Question: I'm using the each do loop correctly, and not getting errors when looping an active record base. But for some reason, I am getting extra information at the end.
Here's what my controller looks like:
'''
def archivedBlogs
@compsci = Compsci.all
@personalb = Personalb.all
end
'''
And here is the code I have in the view page:
'''
<div class="panel">
<ul>
<%= @compsci.each do |blog| %>
<li><%= blog.title %></li>
<% end %>
</ul>
</div>
'''
But as you can see, I'm getting extra stuff at the end:

How can I fix it so that it only prints the blog titles?
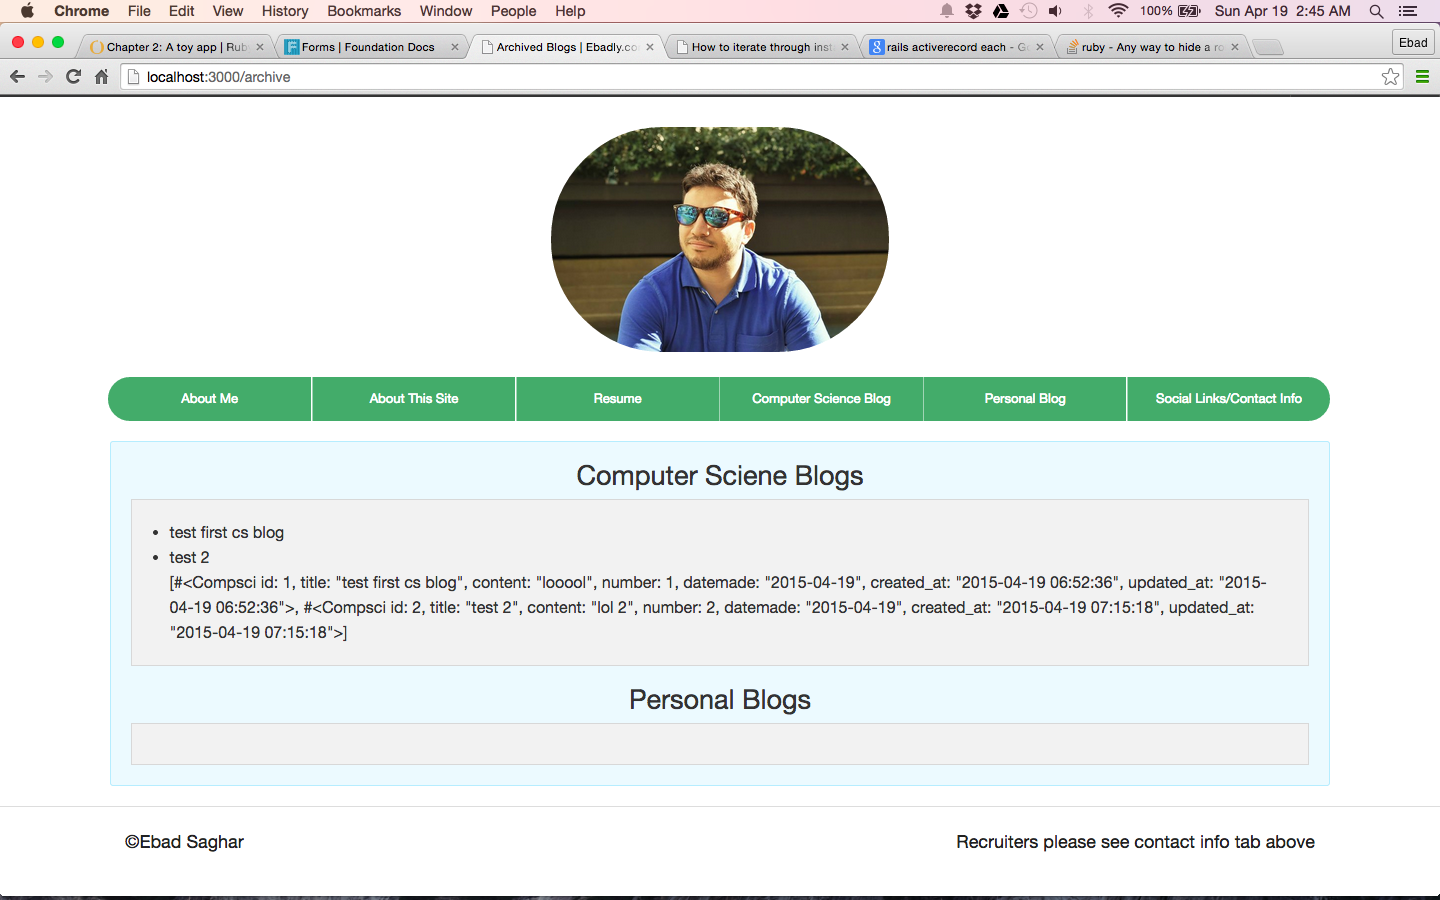
Answer: Change
'''
<%= @compsci.each do |blog| %>
'''
to
'''
<% @compsci.each do |blog| %>
'''